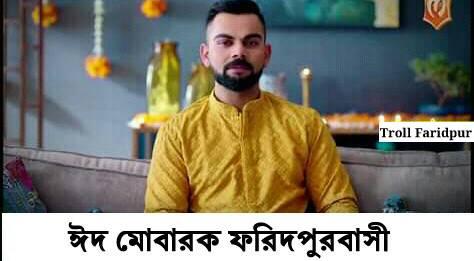
Caption: ঈদ মোবারক ফরিদপুরবাসী
Label: non-hate